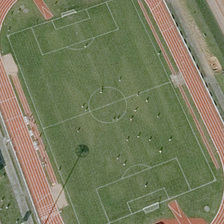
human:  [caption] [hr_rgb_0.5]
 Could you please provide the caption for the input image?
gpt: many people are in a football field in a playground .

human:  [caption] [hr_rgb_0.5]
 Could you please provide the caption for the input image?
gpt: many people are in a football field in a playground .

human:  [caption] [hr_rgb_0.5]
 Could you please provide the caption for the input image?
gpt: many people are in a football field in a playground .

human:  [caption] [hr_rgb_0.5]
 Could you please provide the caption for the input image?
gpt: many people are in a football field in a playground .

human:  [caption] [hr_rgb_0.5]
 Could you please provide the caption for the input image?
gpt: many people are in a football field in a playground .